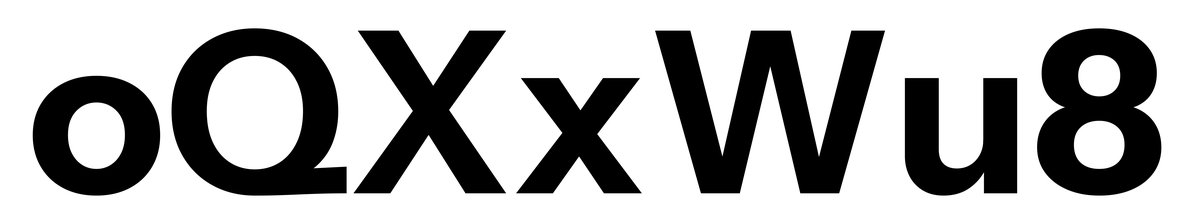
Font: InstrumentSans_Bold